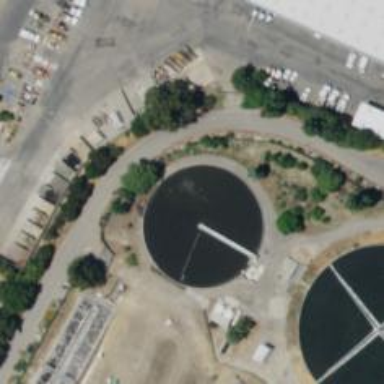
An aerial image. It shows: Storage tank that is man-made.